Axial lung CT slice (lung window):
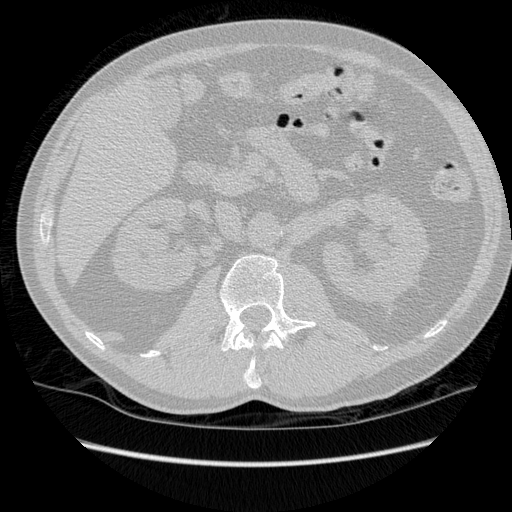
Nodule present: no